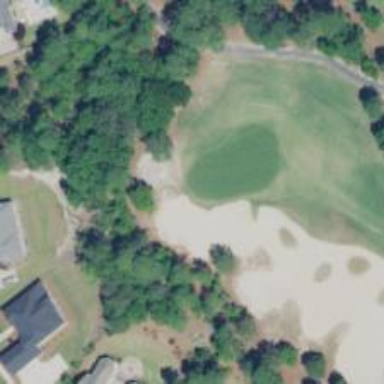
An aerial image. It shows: Golf hole.